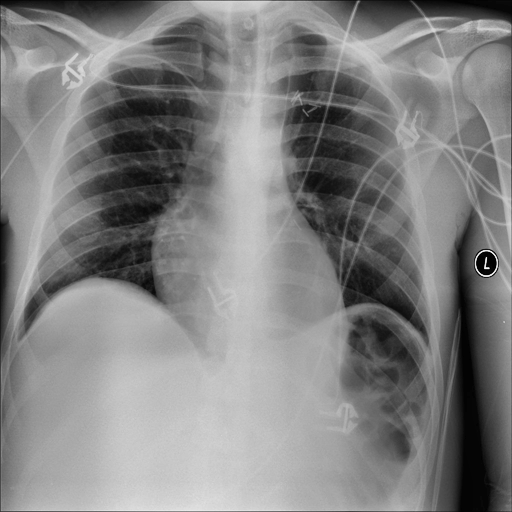
Finding: NORMAL